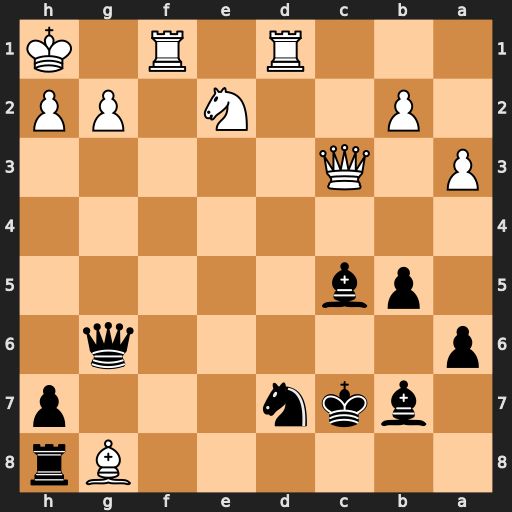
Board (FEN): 6Br/1bkn3p/p5q1/1pb5/8/P1Q5/1P2N1PP/3R1R1K
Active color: b
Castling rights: -
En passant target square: -
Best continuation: Qxg2#